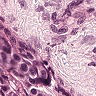
Metastatic tissue present: no